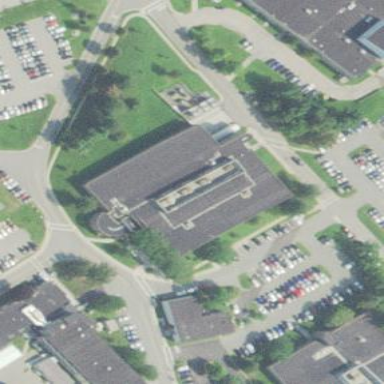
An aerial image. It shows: Building.